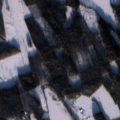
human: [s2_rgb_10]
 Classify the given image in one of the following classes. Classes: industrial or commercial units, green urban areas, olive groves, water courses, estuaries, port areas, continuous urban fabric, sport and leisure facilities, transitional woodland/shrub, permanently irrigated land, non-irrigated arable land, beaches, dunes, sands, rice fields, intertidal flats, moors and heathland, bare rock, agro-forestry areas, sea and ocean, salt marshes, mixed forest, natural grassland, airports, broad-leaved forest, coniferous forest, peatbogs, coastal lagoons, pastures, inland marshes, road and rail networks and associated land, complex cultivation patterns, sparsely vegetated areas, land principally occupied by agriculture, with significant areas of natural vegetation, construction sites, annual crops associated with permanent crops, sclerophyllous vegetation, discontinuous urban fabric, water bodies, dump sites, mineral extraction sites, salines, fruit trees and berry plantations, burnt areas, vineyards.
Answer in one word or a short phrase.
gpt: land principally occupied by agriculture, with significant areas of natural vegetation, mixed forest, transitional woodland/shrub, water bodies